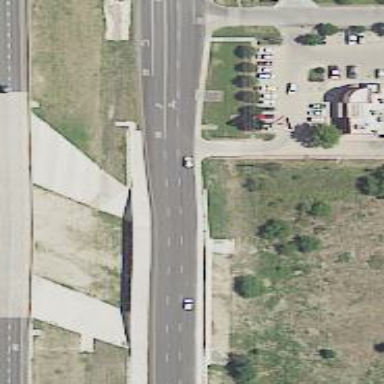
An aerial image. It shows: Secondary road bridge with asphalt surface and frontage road.